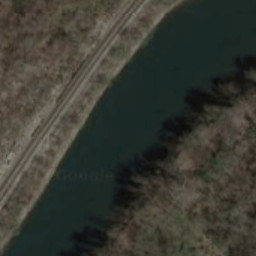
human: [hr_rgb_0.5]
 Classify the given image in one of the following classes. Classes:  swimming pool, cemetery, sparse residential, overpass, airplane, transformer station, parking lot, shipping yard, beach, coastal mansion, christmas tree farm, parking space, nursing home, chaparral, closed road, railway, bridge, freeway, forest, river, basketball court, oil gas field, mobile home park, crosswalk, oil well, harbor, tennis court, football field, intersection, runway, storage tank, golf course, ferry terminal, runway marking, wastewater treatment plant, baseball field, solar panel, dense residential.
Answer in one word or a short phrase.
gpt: river